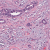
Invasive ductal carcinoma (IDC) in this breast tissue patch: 1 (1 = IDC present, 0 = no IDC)